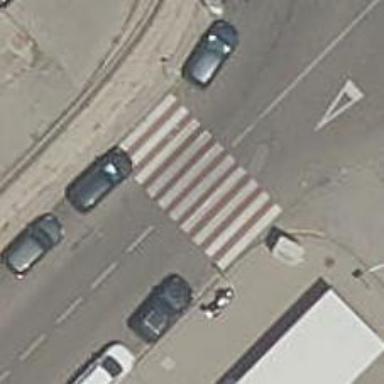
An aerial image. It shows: Uncontrolled crossing on the road.